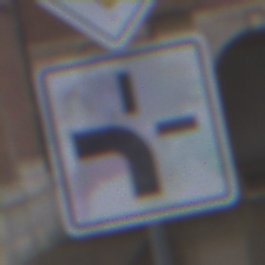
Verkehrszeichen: VerlaufVorfahrtsstrasse1
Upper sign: Vorfahrtsstrasse
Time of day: Midday
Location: Outdoor (Urban)
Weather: Overcast
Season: NotSpecified
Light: Natural